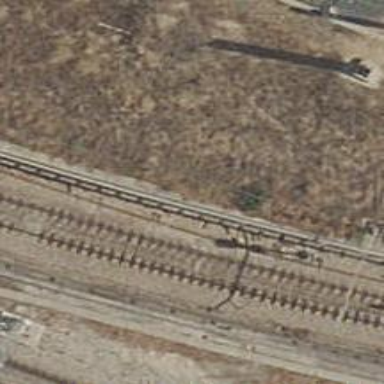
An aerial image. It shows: Railway track with contact line for electrification.